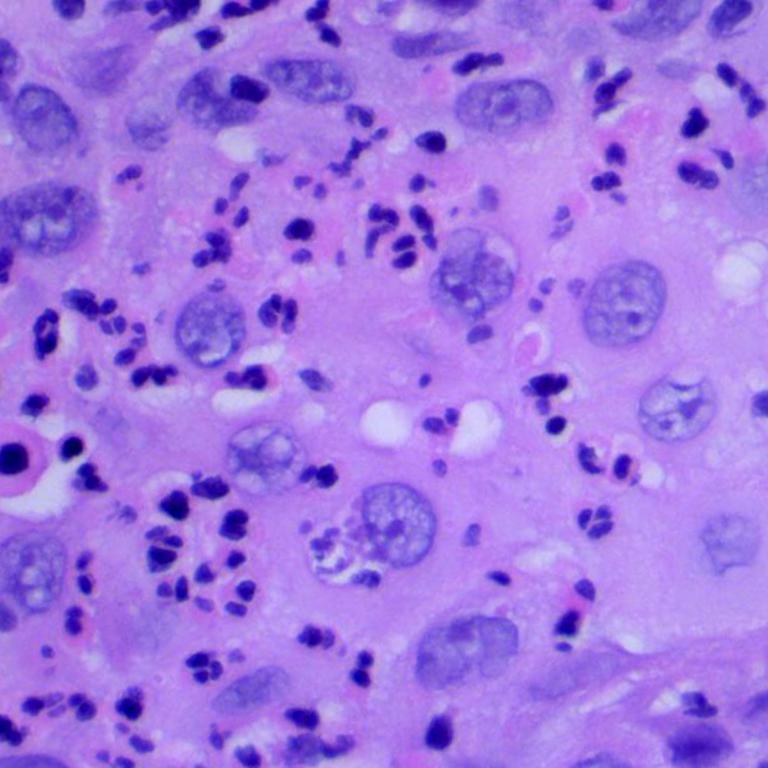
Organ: lung
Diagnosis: squamous carcinomas